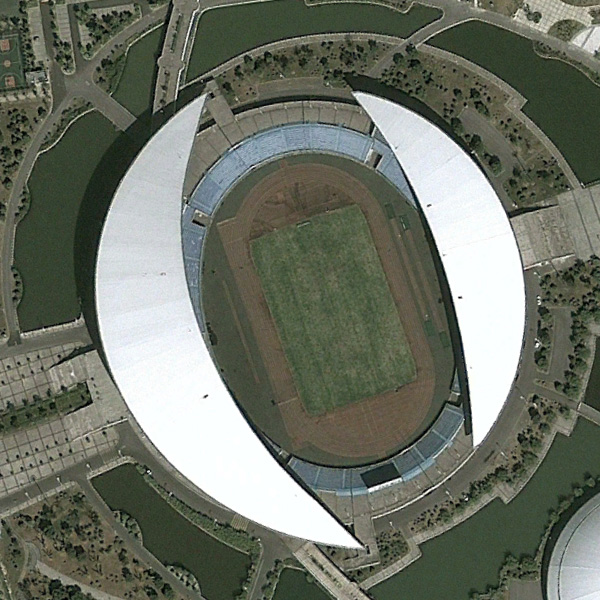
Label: Stadium